Question: I want change the default code generator of ASP.NET MVC and use <URL> but there is an error as following picture when add view from controller:

this is about two namespaces that not in mentioned assemblies: 1-DataAnnotations in System.ComponentModel 2-Linq in System.Data
Also there is a Warning:
IntelliSense is not available for assembly 'System.ComponentModel.DataAnnotations' in the FREE EDITION. Please consider buying PRO EDITION from t4-editor.tangible-engineering.com
I also clear the Custom Tool property for each template.
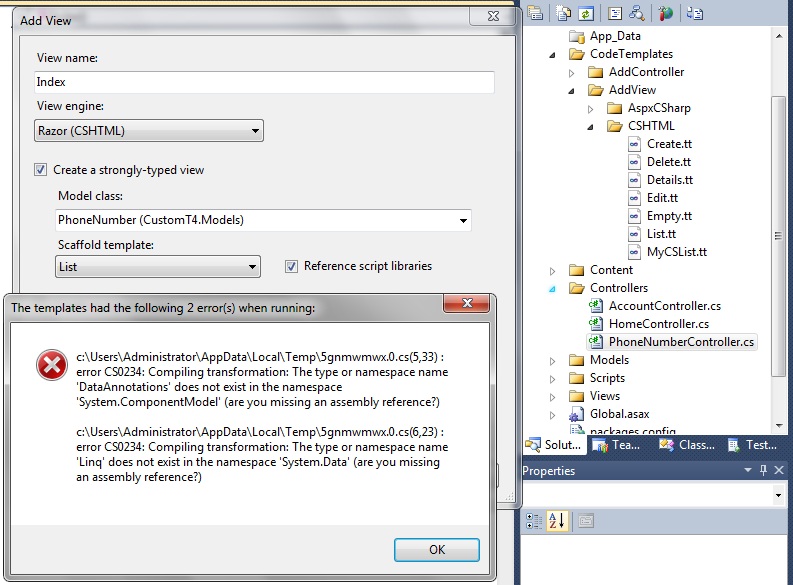
Answer: 1-Sure using a standard CodeTemplates one of them is here:
C:\Program Files (or x86)\Microsoft Visual Studio 10.0\Common7\IDE\ItemTemplates\CSharp (or Visual Basic)\Web\MVC (or 2) 3\CodeTemplates
2-Clear CustomTool Property for each Template.
3-(If not work yet) Restart VS or close all opened Visual Studios and open your project again.
4-(If not work yet) Restart IIS, and maybe need to restart Computer.
5-(If not work yet) Update EntityFramework and restart vs
6-(If not work yet) Open Visual Studio, go to Tools-->Extension Manager in Online Gallery Search and install: (if not installed yet) Restart Visual Studio, now open Tools-->Library Package Manager-->Manage NuGet Packages.. in online part: search DataAnnotationExtension or DataAnnotationExtension.MVC3 and install it and restart VS.
7-(If not work yet) I hope work as soon as possible.